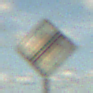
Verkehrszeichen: EndeVorfahrtsstrasse
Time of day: Midday
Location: Outdoor (RoadRail)
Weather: PartlyCloudy
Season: NotSpecified
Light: Natural